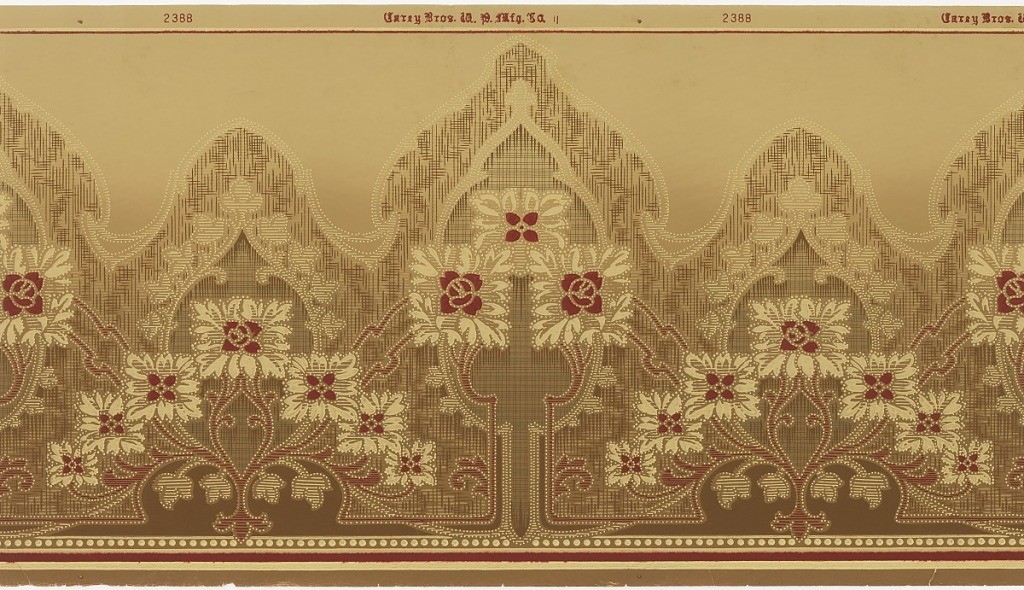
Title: Frieze
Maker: Carey Bros. W.P. Mfg. Co., Philadelphia, Pennsylvania, founded 1882
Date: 1905–1915
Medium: Machine-printed paper
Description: Highly stylized square flowers arranged in alternating step-down triangles of seven and three blossoms. The triangles repeat horizontal atop a striped and beaded edge that borders the bottom of the panel. A Moresque border follows the top of the pyramids, and is filled with a cross-hatch pattern. This design is printed in shades of brown, dark red and beige on a tan background.